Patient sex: M
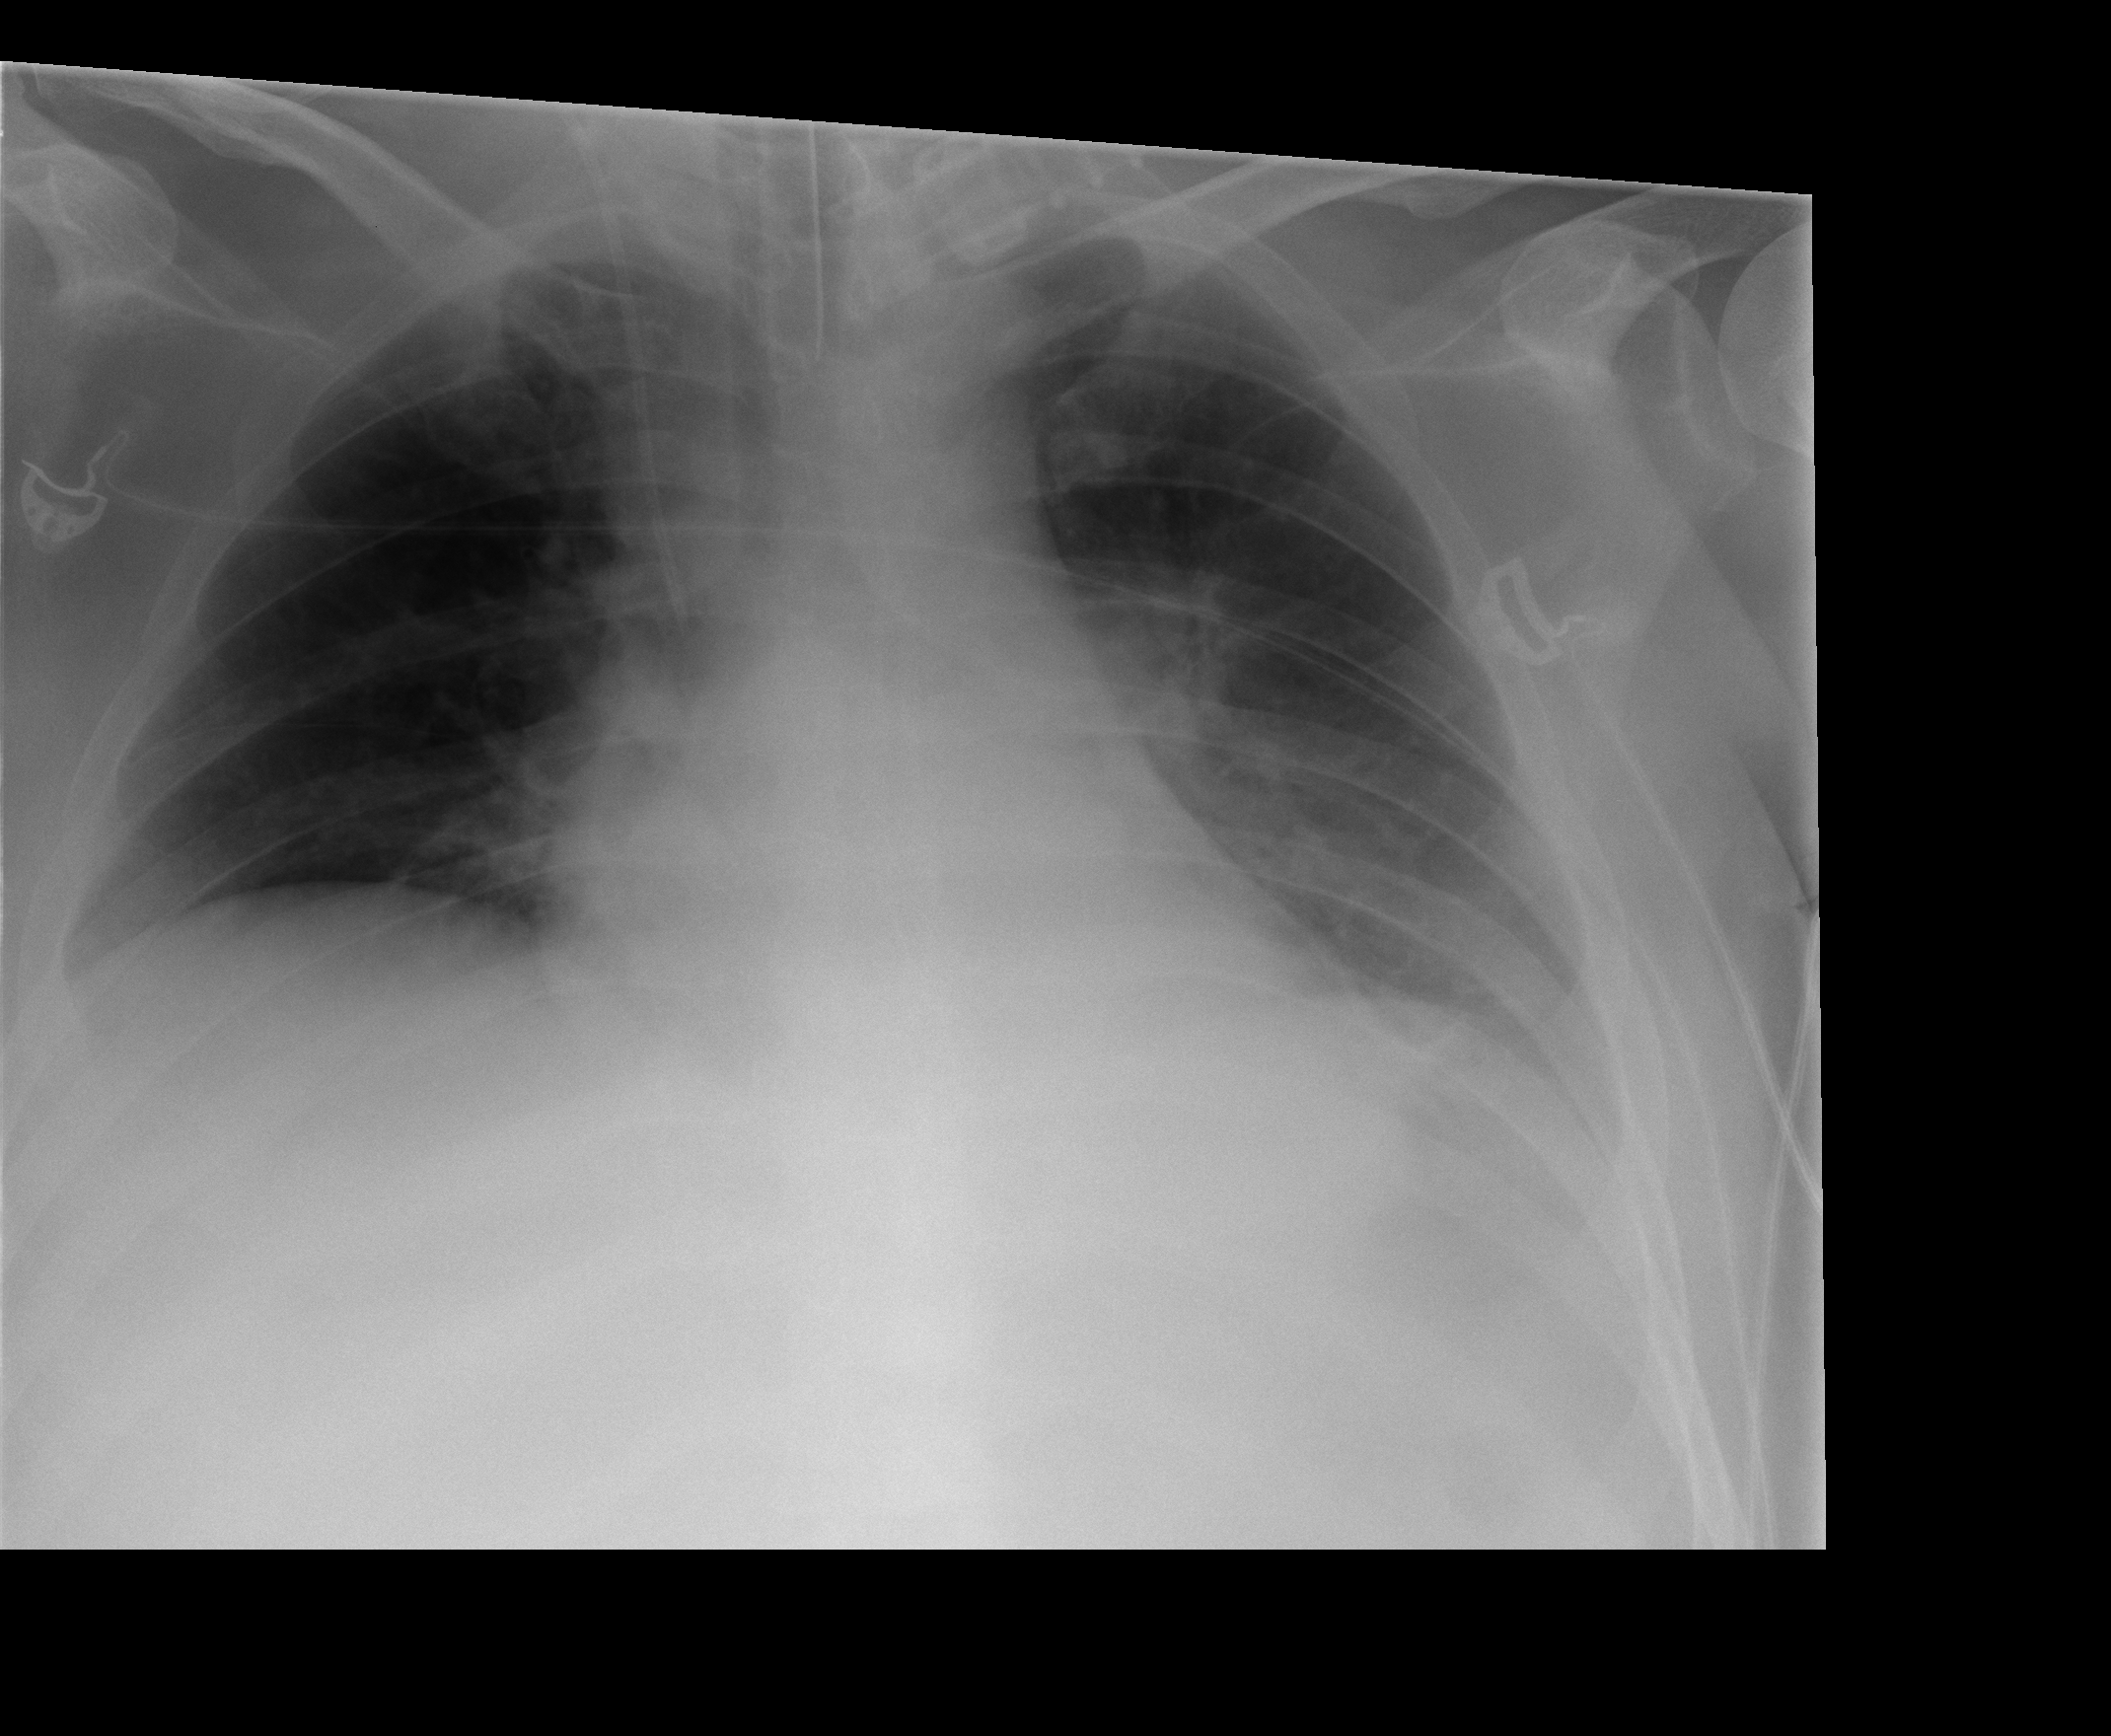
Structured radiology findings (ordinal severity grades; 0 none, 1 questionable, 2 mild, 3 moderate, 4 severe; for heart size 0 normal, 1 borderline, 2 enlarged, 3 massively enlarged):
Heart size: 0
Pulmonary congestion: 0
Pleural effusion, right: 0
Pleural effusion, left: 2
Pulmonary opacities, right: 0
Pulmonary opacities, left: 0
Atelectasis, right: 0
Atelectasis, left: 2